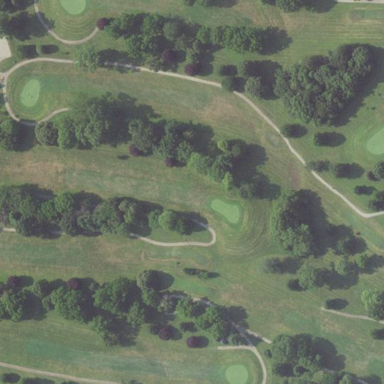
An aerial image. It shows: Golf course.